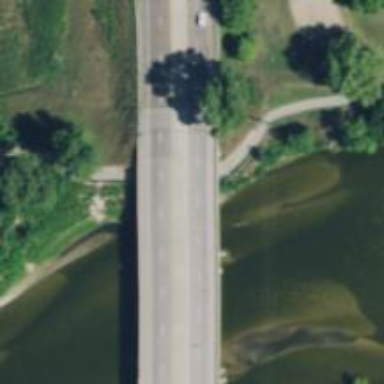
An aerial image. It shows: Bridge crossing over highway trunk expressway.